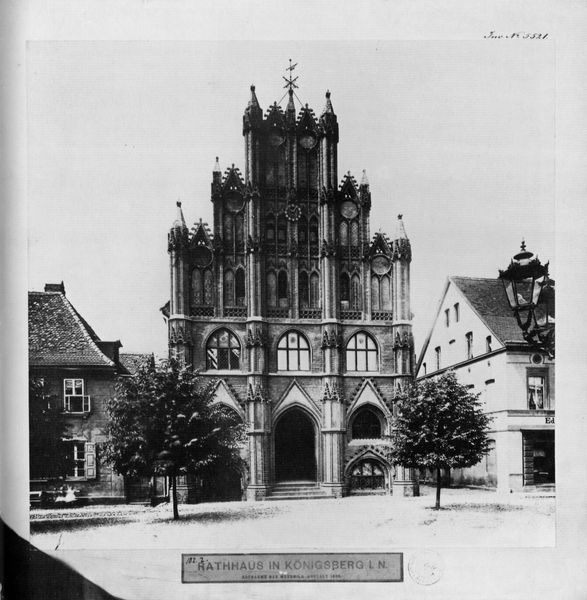
Titel: Rathaus in Königsberg/Neumarkt
Künstler: Deutscher Photograph
Standort: Berlin
Institution: Technische Universität, Plansammlung
Schlagwörter: baum, bäume, landschaft, stadt, fenster, schwarz, weiss, dach, gebäude, kirche, gotik, turm, fassade, wohnhäuser, platz, foto, eingang, dom, rathaus, ecken, preussen, gaslaterne, epoche, kaliningrad, königsberg